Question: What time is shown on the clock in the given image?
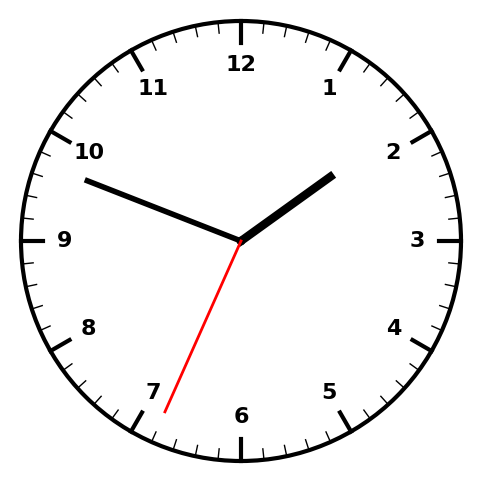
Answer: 01:48:34